Question: The following example code:
'''
require(ggplot2)
stats <- data.frame(Day=0:5, Mean=c(3.2, 2.7, 0.8, 0.2, 0, 0), Q10=0.0, Q90=c(7.48, 4.0, 2.2, 1.2, 0, 0))
plot <- ggplot(stats, aes(x=Day, y=Mean)) +
geom_point(size=4) +
geom_line(size=1.5) +
geom_errorbar(aes(ymin=Q10, ymax=Q90), width=0.2) +
ggtitle("Example") +
ylab("Pain Score") +
scale_x_continuous("Day", expand=c(0.02,0), limits=c(0,15), breaks=0:15, labels=c("DOS", 1:15)) +
scale_y_continuous("Pain Score", expand=c(0.02,0), limits=c(0,10), breaks=0:10)
print(plot)
'''
Produces the following plot:

I've been unable to work out why the left-most error bar has no 'T' on the ends.
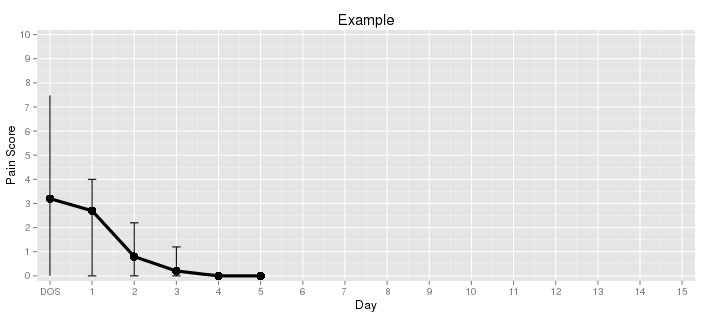
Answer: Note the warning:
'''
Warning message:
Removed 1 rows containing missing values (geom_path).
'''
Use 'coord_cartesian' to specify limits without discarding data:
'''
plot <- ggplot(stats, aes(x=Day, y=Mean)) +
geom_point(size=4) +
geom_line(size=1.5) +
geom_errorbar(aes(ymin=Q10, ymax=Q90), width=0.2) +
ggtitle("Example") +
ylab("Pain Score") +
scale_x_continuous("Day", breaks=0:15, labels=c("DOS", 1:15)) +
scale_y_continuous("Pain Score", breaks=0:10) +
coord_cartesian(xlim = c(-0.3, 15.3), ylim = c(-0.3,10.3))
print(plot)
'''